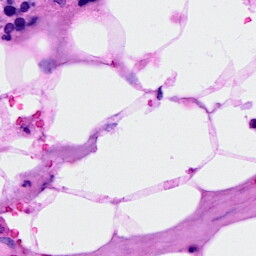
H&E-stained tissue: Breast